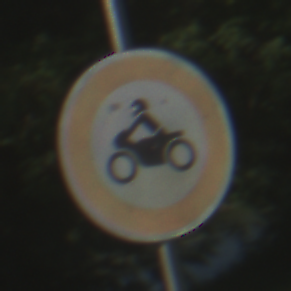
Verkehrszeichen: VerbotKraftraeder
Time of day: MorningAfternoon
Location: Outdoor (Nature)
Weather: Clear
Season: NotSpecified
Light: Natural